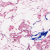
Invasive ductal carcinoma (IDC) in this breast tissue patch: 0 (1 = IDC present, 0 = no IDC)